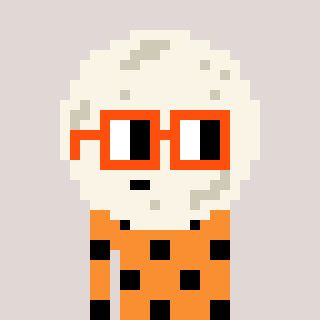
a pixel art character with square orange glasses, a moon-shaped head and a orange-colored body on a warm background